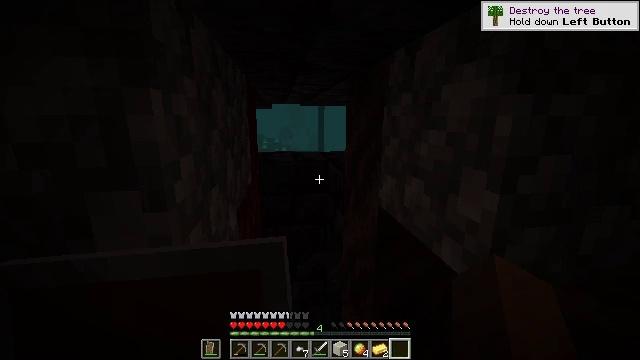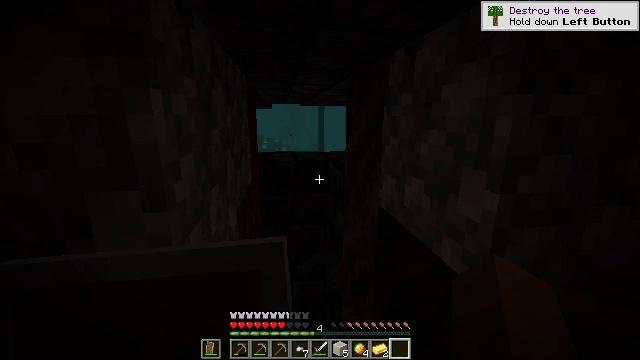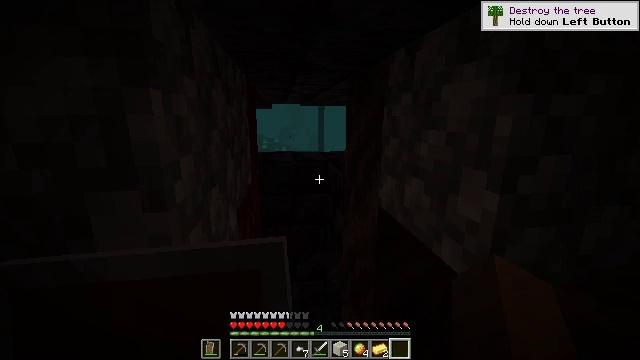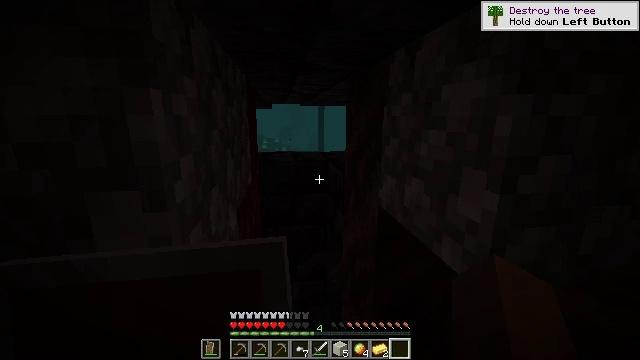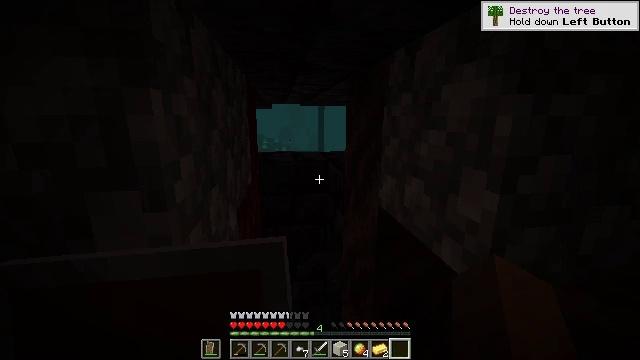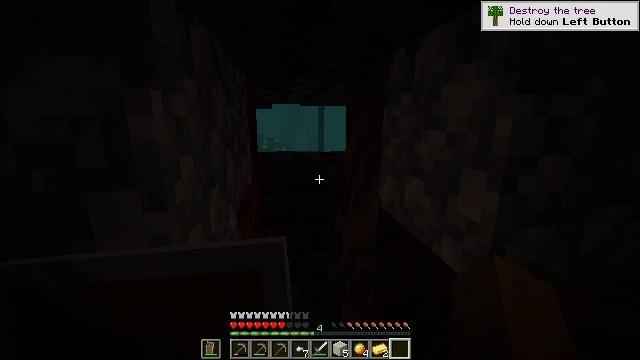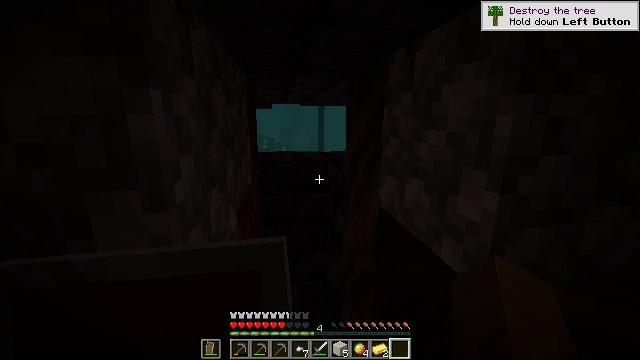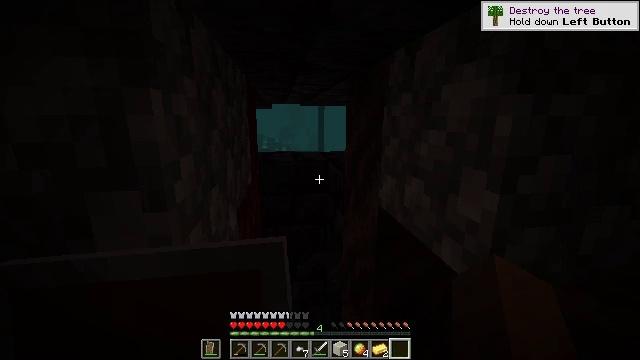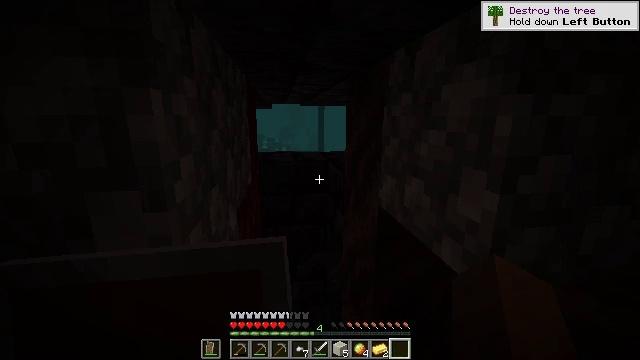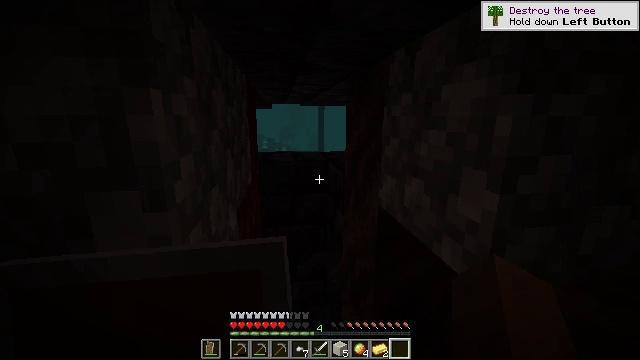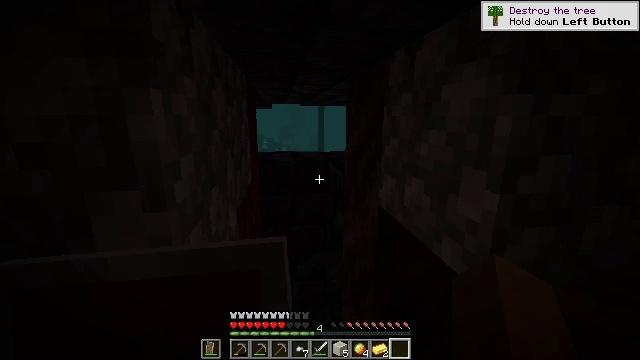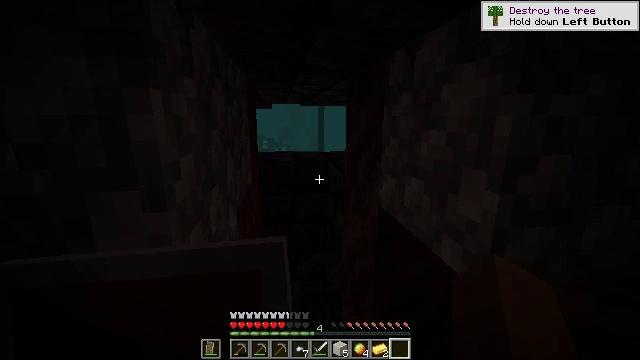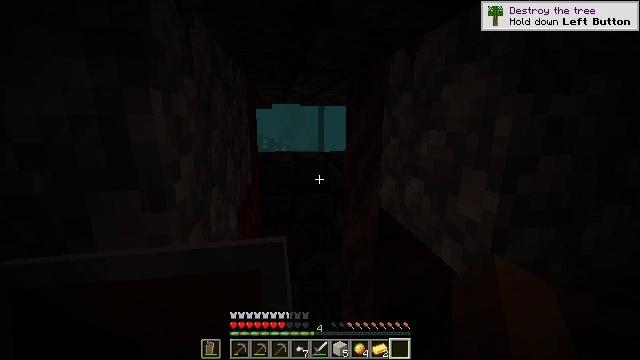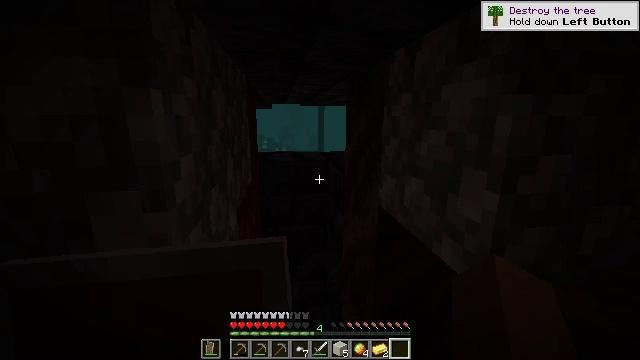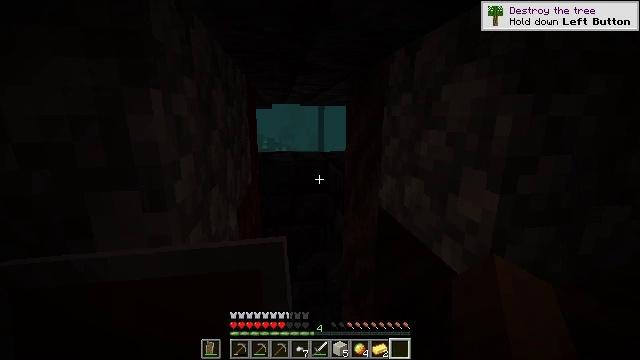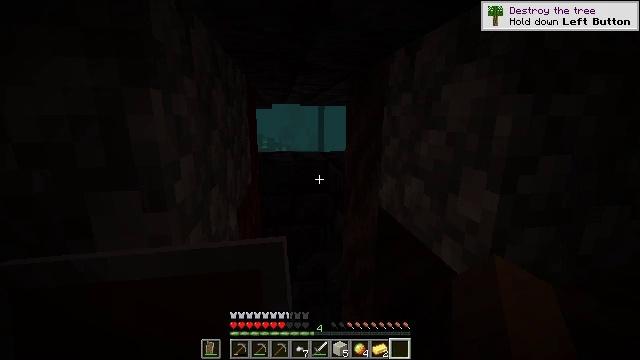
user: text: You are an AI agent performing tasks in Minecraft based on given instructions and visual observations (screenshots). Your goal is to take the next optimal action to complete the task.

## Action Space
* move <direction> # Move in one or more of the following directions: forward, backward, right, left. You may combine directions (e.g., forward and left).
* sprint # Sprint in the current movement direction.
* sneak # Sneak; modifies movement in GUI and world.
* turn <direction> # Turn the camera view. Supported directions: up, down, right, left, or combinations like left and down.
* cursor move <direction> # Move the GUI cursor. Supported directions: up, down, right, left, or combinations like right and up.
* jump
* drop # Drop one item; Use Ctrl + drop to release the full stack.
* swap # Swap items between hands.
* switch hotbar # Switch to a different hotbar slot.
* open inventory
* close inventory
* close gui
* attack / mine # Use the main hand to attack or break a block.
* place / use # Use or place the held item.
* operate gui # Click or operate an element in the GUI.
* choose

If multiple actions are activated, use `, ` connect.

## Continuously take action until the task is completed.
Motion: motion action
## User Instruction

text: Mine polished blackstone bricks.
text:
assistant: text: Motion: no_op
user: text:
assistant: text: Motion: no_op
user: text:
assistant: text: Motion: no_op
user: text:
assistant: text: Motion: no_op
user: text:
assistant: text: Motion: no_op
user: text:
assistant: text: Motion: no_op
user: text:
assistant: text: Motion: no_op
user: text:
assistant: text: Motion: no_op
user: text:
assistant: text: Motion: no_op
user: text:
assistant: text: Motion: no_op
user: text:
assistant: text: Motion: no_op
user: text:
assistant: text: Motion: no_op
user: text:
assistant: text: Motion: no_op
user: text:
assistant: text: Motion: no_op
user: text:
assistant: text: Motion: no_op
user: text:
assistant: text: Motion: no_op
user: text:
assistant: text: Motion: no_op
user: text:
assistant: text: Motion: no_op
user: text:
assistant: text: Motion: no_op
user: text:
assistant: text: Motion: no_op
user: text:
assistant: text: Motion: no_op
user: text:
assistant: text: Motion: no_op
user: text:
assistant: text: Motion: no_op
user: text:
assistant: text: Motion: no_op
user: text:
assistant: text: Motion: no_op
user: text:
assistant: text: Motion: no_op
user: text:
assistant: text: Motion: no_op
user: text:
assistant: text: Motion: no_op
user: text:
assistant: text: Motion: no_op
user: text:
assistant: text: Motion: no_op